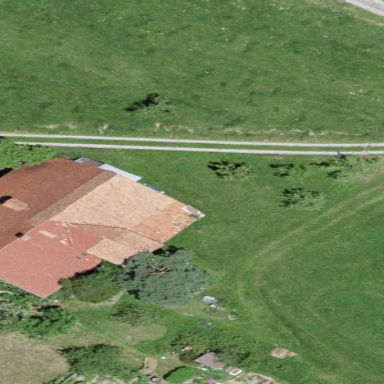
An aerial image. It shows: Farm building.